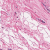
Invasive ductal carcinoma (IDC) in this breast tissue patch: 0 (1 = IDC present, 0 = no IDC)